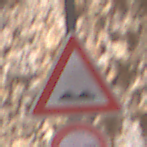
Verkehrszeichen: UnebeneFahrbahn
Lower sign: Ueberholverbot
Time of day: Midday
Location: Outdoor (Urban)
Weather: PartlyCloudy
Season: NotSpecified
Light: Natural